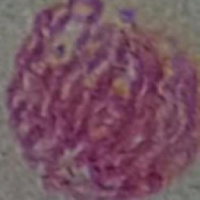
Label: prophase